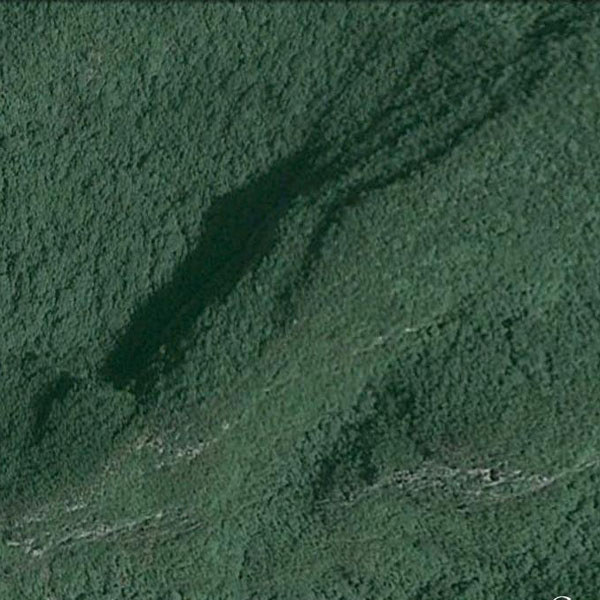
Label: Forest